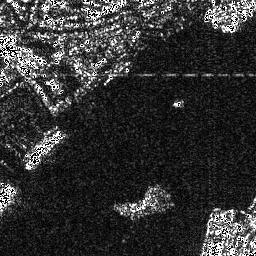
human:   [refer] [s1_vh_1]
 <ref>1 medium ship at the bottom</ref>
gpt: <box>[[44, 72, 63, 82, 0]]</box>